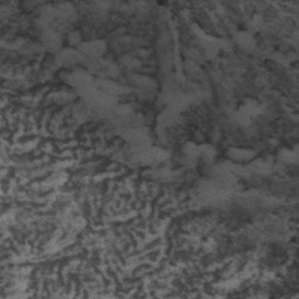
Label: frost